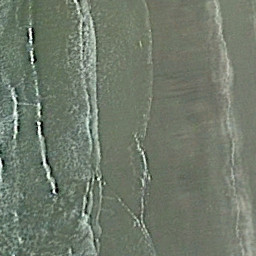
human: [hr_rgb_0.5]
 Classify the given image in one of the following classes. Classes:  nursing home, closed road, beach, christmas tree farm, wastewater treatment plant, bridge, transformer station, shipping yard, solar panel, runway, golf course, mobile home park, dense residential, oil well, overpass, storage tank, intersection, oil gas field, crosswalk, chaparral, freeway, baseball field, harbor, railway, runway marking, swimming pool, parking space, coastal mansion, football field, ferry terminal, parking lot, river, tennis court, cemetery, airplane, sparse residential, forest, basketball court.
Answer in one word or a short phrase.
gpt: beach